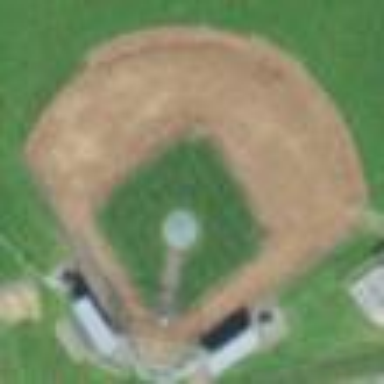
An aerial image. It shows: Baseball pitch for leisure land.